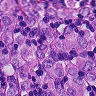
Metastatic tissue present: yes